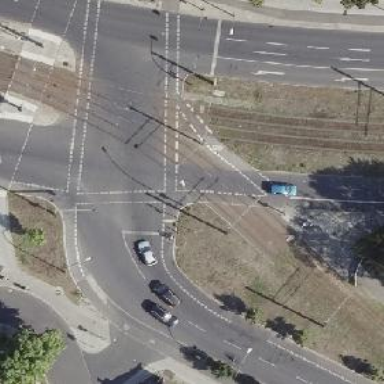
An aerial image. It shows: Tram level crossing on the railway.